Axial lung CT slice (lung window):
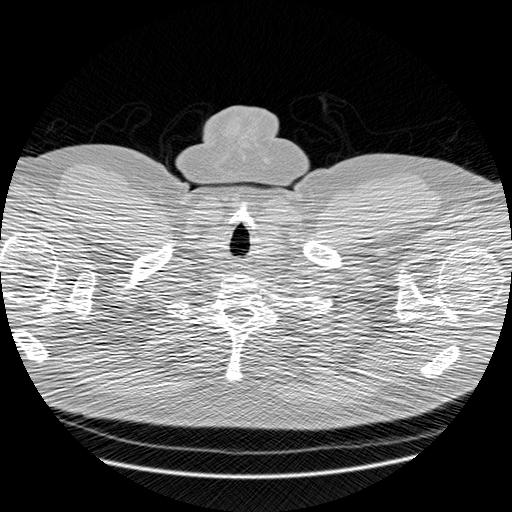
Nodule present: no